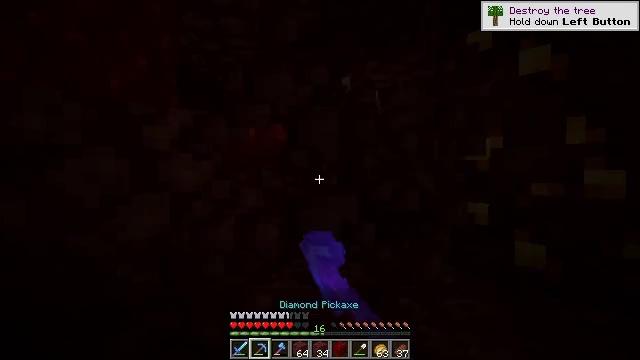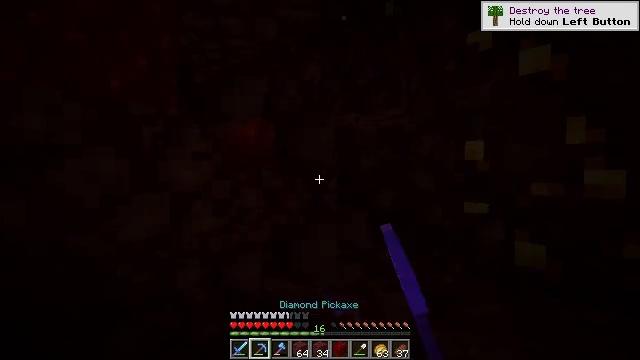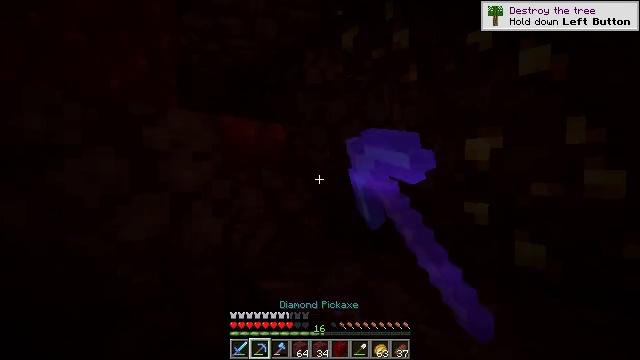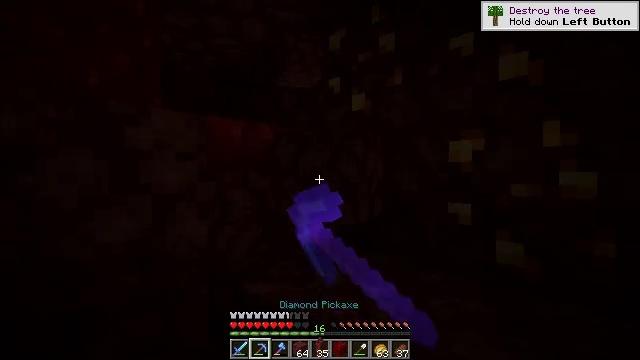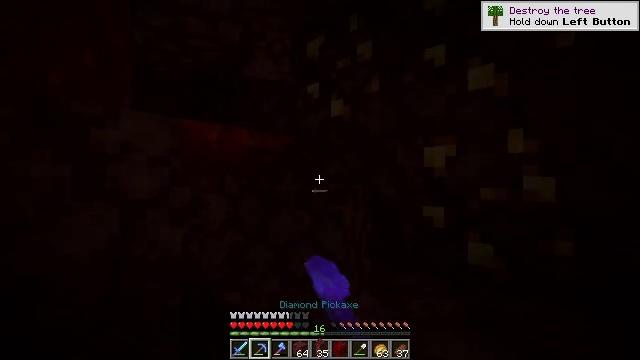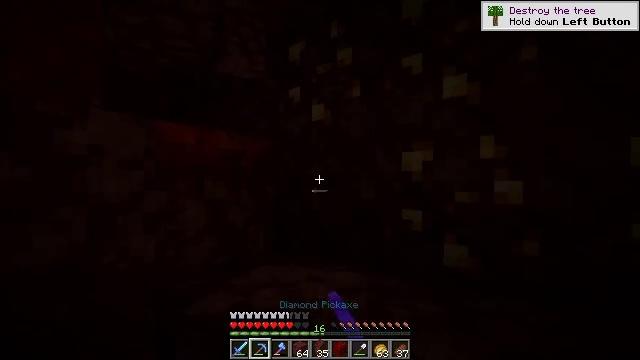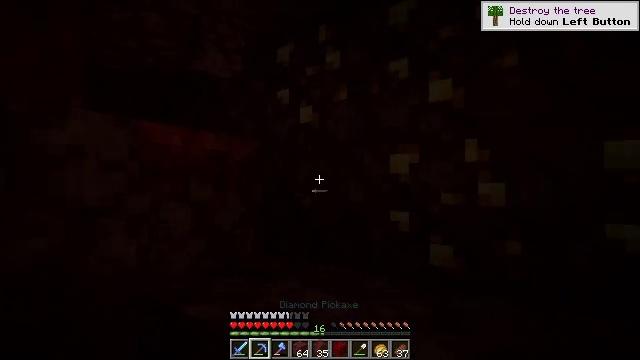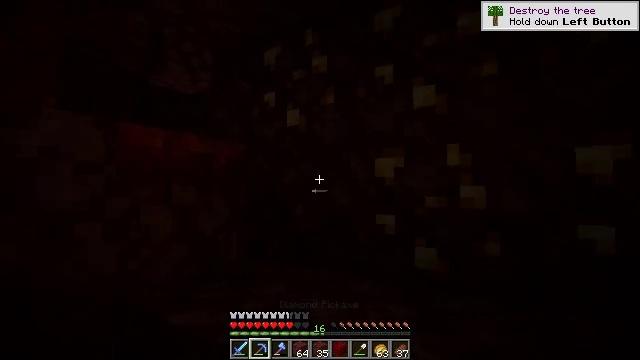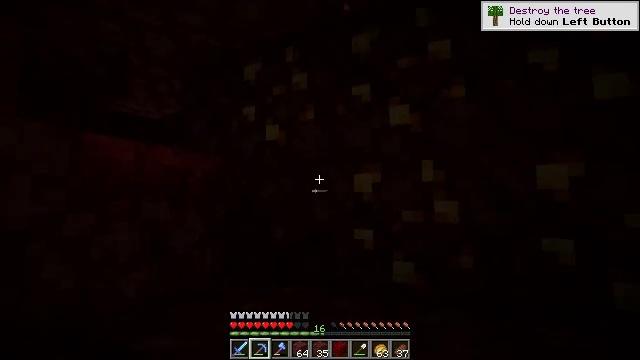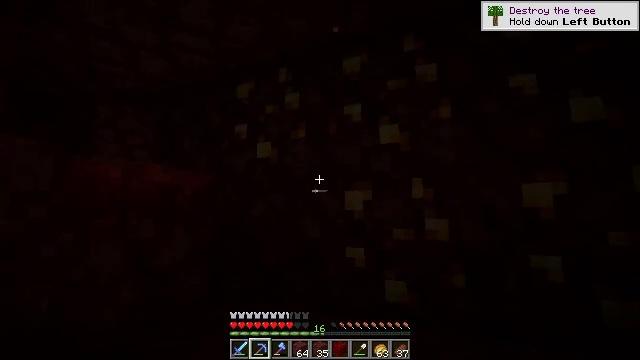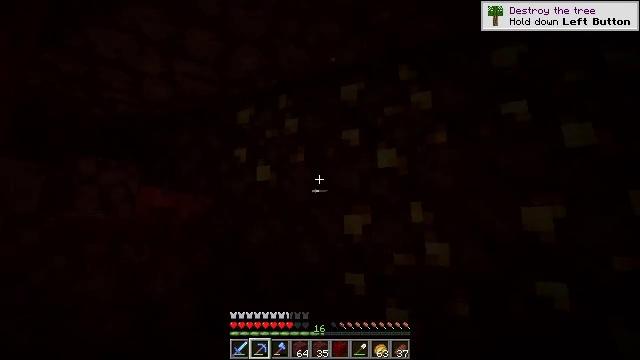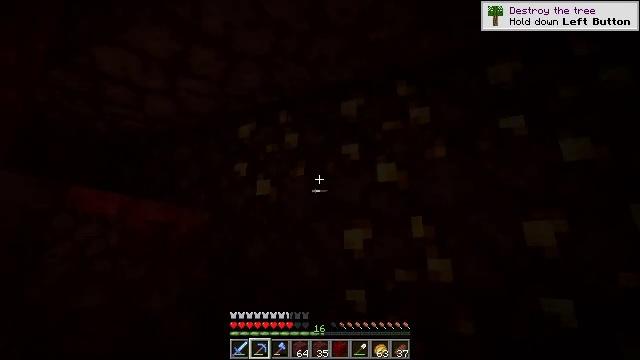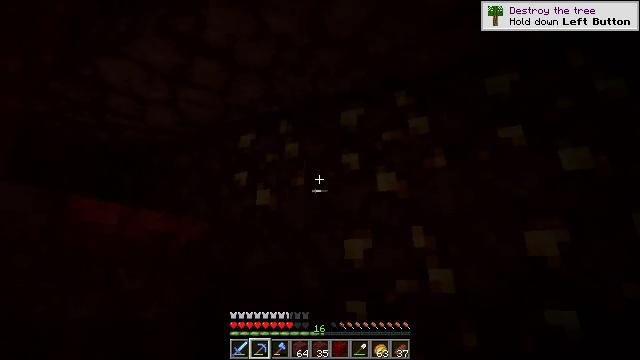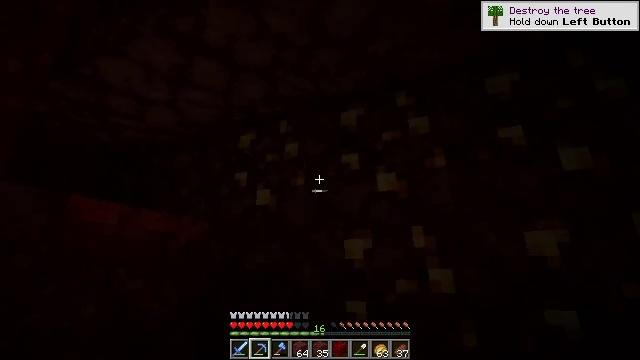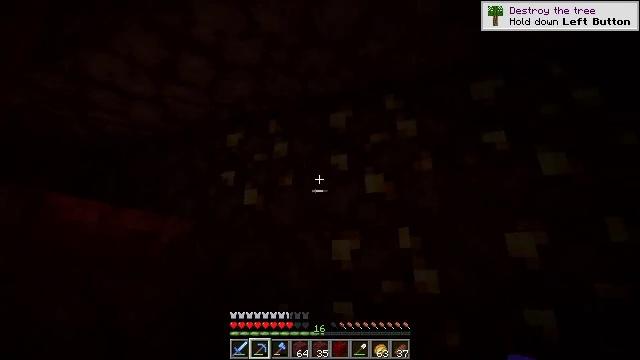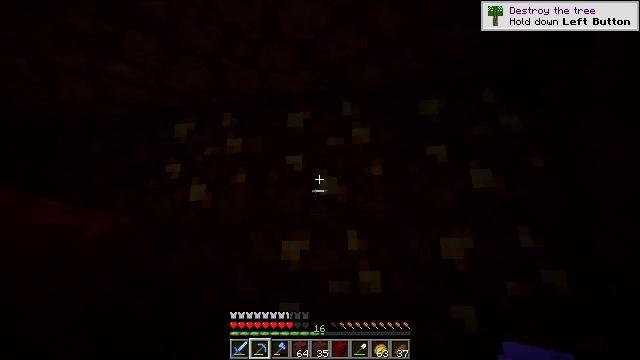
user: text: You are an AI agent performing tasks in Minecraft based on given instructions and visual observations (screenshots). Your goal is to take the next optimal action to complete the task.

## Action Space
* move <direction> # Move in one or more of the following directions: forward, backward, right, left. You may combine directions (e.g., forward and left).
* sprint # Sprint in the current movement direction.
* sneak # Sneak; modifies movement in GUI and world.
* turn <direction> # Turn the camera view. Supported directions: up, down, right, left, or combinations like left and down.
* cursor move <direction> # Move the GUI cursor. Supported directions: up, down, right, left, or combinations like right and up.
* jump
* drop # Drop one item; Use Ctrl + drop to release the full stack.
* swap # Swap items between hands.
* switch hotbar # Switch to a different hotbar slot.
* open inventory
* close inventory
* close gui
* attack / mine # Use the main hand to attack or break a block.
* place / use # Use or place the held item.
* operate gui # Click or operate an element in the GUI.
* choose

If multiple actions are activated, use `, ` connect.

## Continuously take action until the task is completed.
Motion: motion action
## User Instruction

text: Gather nether gold ore using a pickaxe.
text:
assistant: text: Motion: attack / mine
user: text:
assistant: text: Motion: attack / mine
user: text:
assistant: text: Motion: turn right, attack / mine
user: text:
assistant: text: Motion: turn right and up
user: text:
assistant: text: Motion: turn right
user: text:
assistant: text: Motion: turn right
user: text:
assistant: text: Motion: turn right
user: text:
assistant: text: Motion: turn right and up
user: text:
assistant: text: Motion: turn right and up
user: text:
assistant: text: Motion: turn up
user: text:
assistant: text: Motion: turn up
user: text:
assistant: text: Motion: turn up
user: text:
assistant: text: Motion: no_op
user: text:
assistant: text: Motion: turn right
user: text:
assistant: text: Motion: turn right
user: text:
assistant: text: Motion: turn right, attack / mine
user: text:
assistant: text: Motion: attack / mine
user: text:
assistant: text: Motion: attack / mine
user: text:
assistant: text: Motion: attack / mine
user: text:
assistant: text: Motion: attack / mine
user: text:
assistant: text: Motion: attack / mine
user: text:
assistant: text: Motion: attack / mine
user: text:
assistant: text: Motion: attack / mine
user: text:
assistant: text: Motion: attack / mine
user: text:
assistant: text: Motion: attack / mine
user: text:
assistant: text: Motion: attack / mine
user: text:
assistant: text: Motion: attack / mine
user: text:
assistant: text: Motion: attack / mine
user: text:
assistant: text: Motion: attack / mine
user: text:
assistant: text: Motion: attack / mine